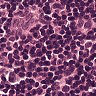
Metastatic tissue present: no